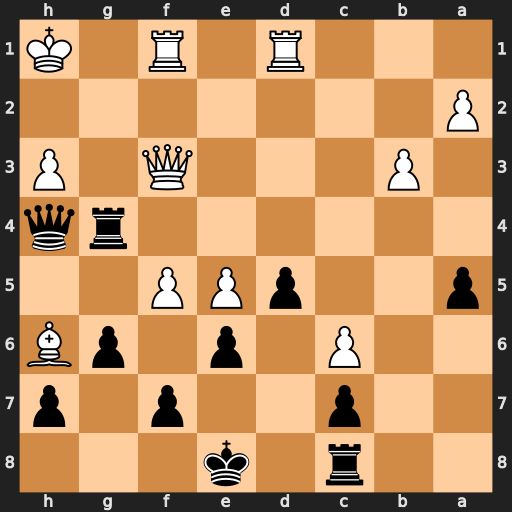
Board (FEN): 2r1k3/2p2p1p/2P1p1pB/p2pPP2/6rq/1P3Q1P/P7/3R1R1K
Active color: b
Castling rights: -
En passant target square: -
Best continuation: Rg3 Qxg3 Qxg3